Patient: sex M, age 63
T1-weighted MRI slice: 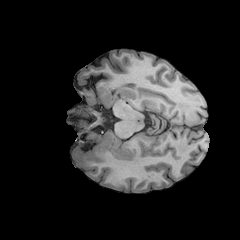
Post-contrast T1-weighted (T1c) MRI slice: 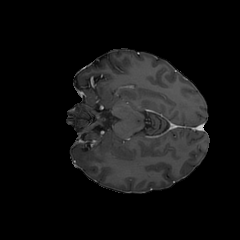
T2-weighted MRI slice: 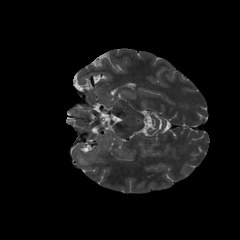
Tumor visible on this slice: no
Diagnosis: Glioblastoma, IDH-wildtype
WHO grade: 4